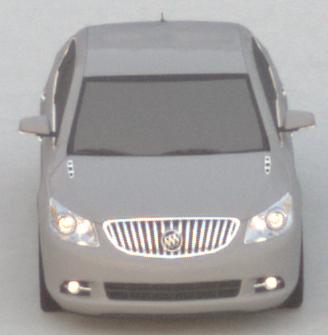
Make: Buick
Model: LaCrosse
Detailed model: Gen. 2
Model produced from: 2009
Model produced until: 2016
Doors: 4
Color: gray
Road condition: dry road
Daytime: dawn
Contrast: low contrast